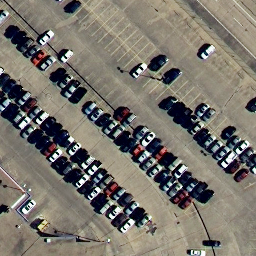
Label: parkinglot